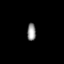
Tissue: lung
Cell type: B cells
Senescence score: 0.6218
Nuclear area (px): 149
Mean DAPI intensity: 145.483